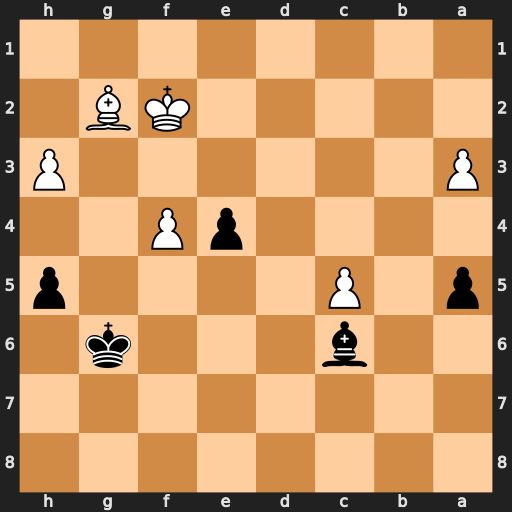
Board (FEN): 8/8/2b3k1/p1P4p/4pP2/P6P/5KB1/8
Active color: b
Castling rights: -
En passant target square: -
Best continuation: e3+ Kxe3 Bxg2